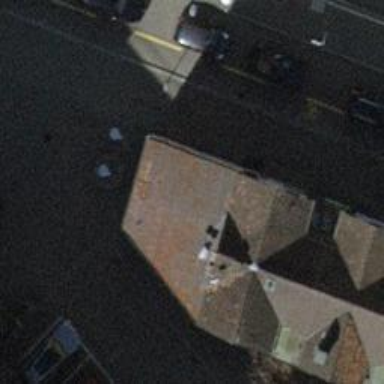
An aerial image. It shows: Pub.